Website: apple
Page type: customer-info-address
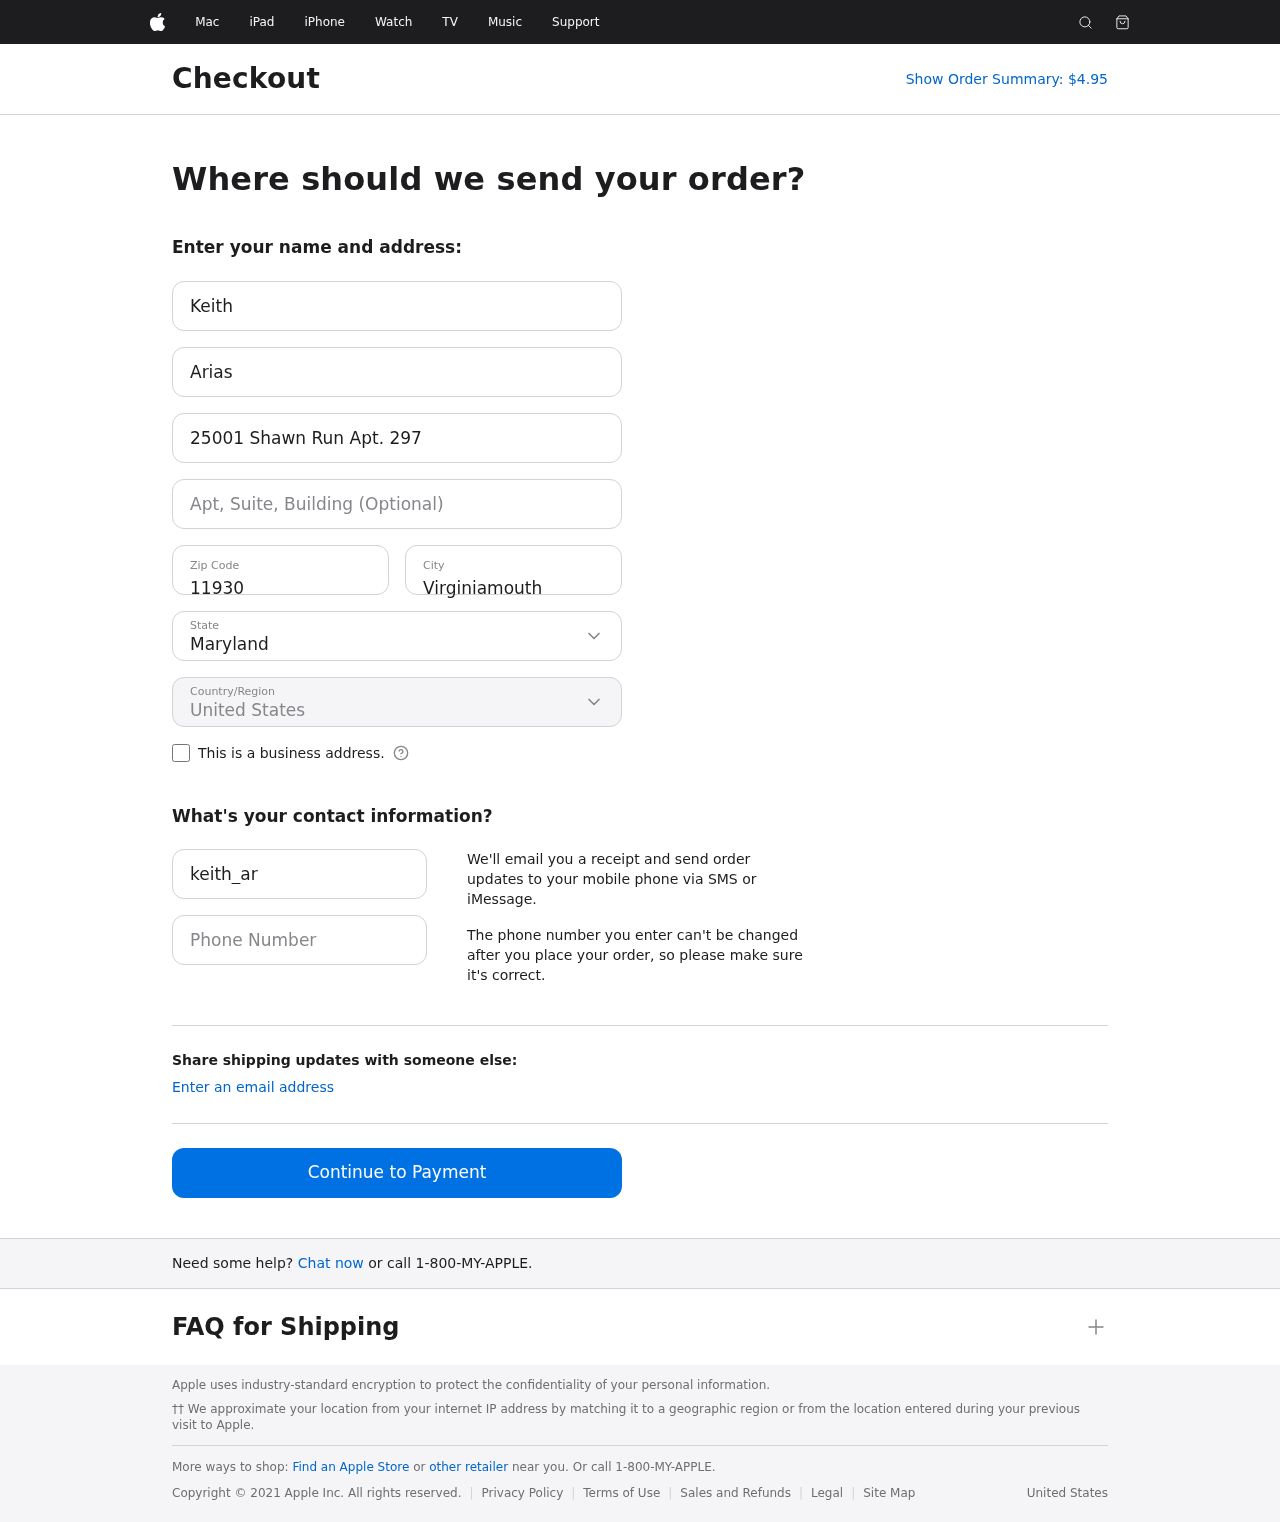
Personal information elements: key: PII_CITY
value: Virginiamouth
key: PII_COUNTRY
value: United States
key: PII_EMAIL
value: keith_arias@hotmail.com
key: PII_FIRSTNAME
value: Keith
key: PII_LASTNAME
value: Arias
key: PII_PHONE
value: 7947582709
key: PII_POSTCODE
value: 11930
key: PII_STATE
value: Maryland
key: PII_STREET
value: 25001 Shawn Run Apt. 297
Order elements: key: ORDER_TOTAL
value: Show Order Summary: $4.95